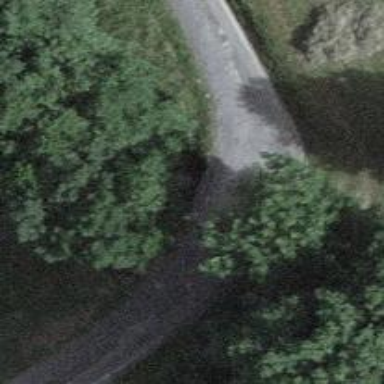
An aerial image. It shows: Residential road with bridge.